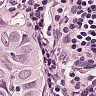
Metastatic tissue present: yes